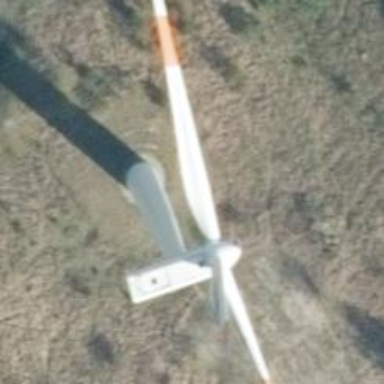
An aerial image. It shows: Wind power generator with horizontal axis wind turbine manufactured by Vestas.